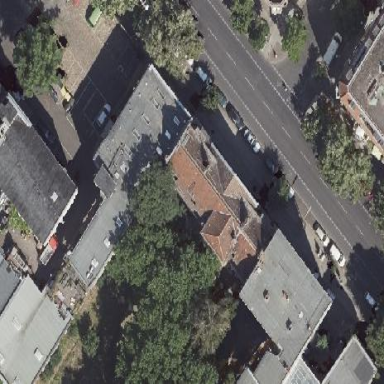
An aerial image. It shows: Residential building with gambrel roof.